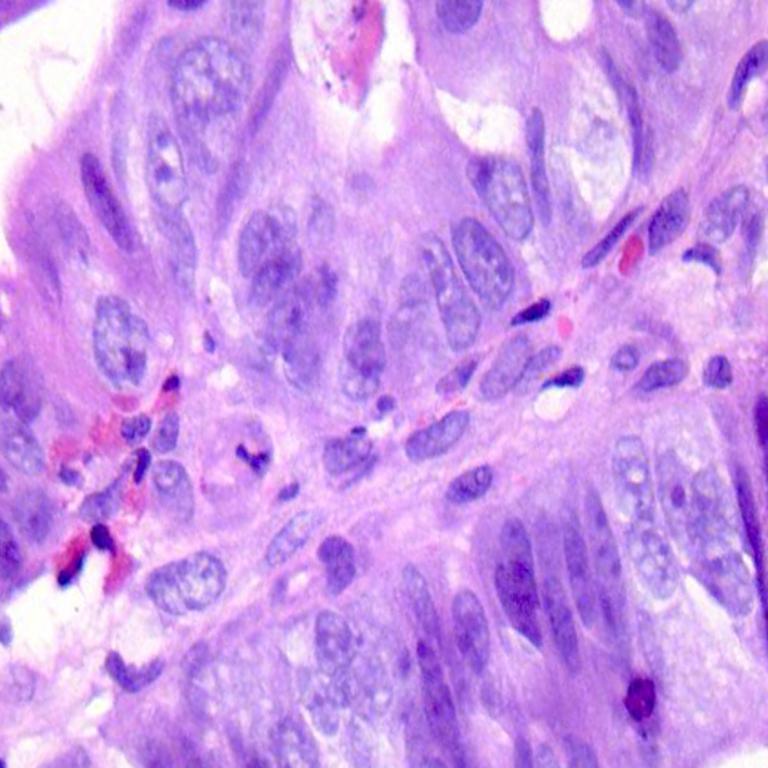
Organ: colon
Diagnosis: adenocarcinomas